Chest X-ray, PA view. Patient: 43 years old, sex F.
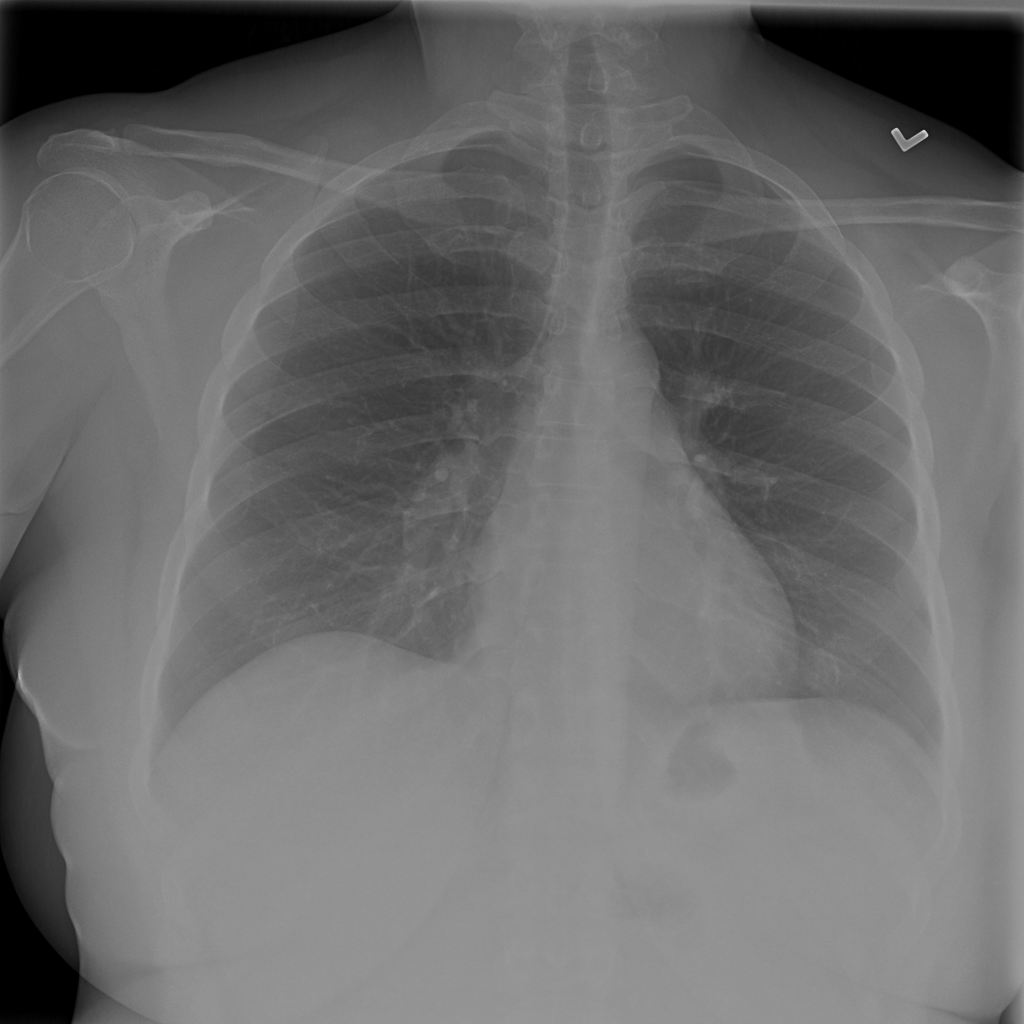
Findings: No Finding